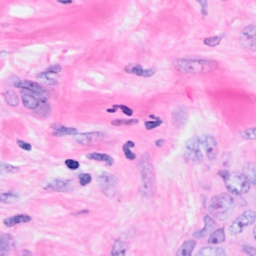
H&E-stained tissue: Breast